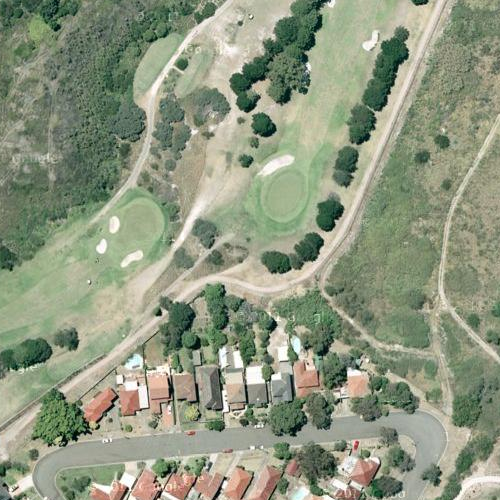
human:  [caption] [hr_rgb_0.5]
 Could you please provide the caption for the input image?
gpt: Some green bushes and small bunkers on the meadow while a few curved paths go across this area .

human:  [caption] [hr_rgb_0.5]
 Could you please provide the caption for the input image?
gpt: There is a meadow with some green bushes and small bunkers on it while soem curved paths go through it .

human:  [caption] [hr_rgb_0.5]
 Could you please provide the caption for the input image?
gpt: Some green bushes and small bunkers on the meadow while some curved paths go through this area .

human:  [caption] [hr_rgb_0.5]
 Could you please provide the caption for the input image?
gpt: There are some green bushes and white bunkers on the meadow while a few curved paths go through the meadow .

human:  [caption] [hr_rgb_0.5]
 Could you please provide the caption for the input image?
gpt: A meadow with some green bushes and small bunkers on it while some curved paths go across it .